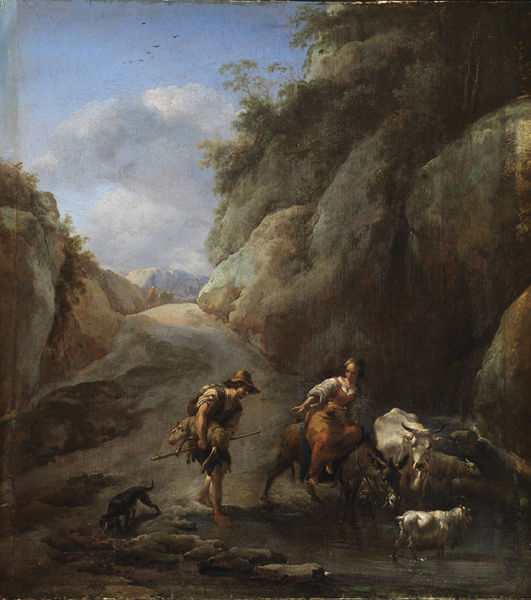
Titel: Furt im Gebirge
Künstler: Nicolaes Berchem
Standort: Karlsruhe
Institution: Staatliche Kunsthalle Karlsruhe
Schlagwörter: baum, berg, blau, dunkel, felsen, gemälde, hand, himmel, mann, schatten, vogel, wasser, weiß, wolken, bäume, fluss, gelb, grün, landschaft, menschen, mädchen, teich, abend, braun, finger, frau, grau, hut, kleid, licht, schwarz, straße, ausblick, dame, hund, hunde, rot, tier, tiere, weg, wolke, hochformat, leute, malerei, rock, jung, trinken, mensch, stein, steine, tragen, öl, bach, hügel, kühe, natur, strauch, vieh, vögel, busch, büsche, gebüsch, gehen, pfad, land, paar, tal, wald, bauern, esel, stock, beine, himmelblau, reiten, reiterin, magd, pfütze, enge, italien, gehstock, stab, laufen, steinig, berge, fels, felswand, gebirge, gipfel, herde, kuh, rind, schlucht, steil, idylle, romantik, ölgemälde, junge, bauer, barfuss, tusche, lamm, rinder, schaf, schwein, wandern, waten, leinwand, damensitz, maultier, gut, ländlich, reise, wanderer, schnüffeln, hörner, wildschwein, hirtenstab, wanderstab, wanderstock, maria, hohlweg, bock, schafe, ochse, stier, hirte, hirten, hirtin, schaft, ziegenbock, ziege, steig, josef, wasserstelle, mächen, kalb, ziegen, mann frau, abstieg, quelle, waöd, furt, reitend, bergweg, ziegenhirt, hütehund, maria und josef, reitet, hire, viehhirte, 1840, 1830, juh, druchwaten, trreiterin, sträucer, shlucht, felsweg